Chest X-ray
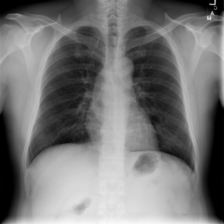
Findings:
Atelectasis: negative
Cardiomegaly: negative
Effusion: negative
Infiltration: negative
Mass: negative
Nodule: negative
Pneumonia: negative
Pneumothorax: negative
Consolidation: negative
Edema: negative
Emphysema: negative
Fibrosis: negative
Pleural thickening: negative
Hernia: negative